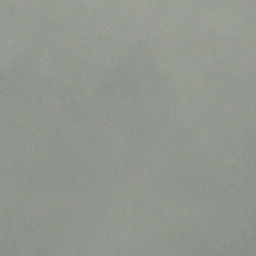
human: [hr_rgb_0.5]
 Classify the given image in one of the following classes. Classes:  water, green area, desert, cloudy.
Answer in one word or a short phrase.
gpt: cloudy